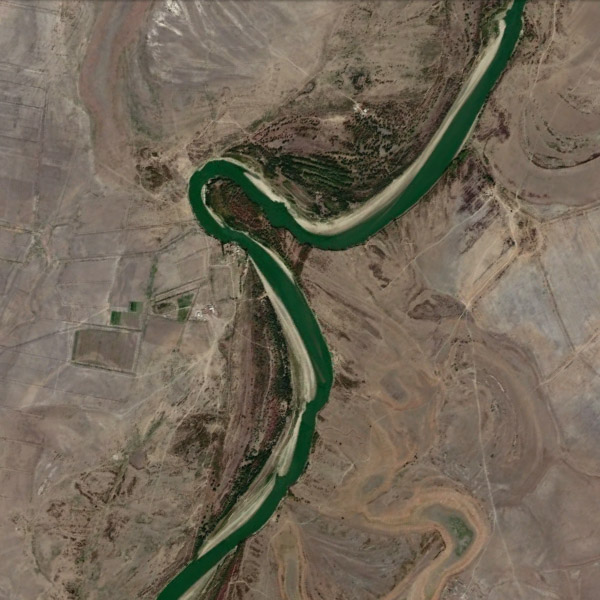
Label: River